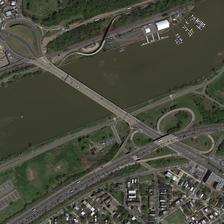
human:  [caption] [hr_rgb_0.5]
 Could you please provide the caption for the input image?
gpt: on the left hand of the river, some marinas can be seen and overpass leading to the urban area is complex .

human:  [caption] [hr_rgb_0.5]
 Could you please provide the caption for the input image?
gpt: a long bridge across a grey river and link two citys .

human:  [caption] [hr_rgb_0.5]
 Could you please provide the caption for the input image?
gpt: a bridge is on a river with many buildings and meadows on two sides of it .

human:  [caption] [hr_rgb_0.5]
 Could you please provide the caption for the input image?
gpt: many buildings are in two sides of a river with a bridge over it and some boats in it .

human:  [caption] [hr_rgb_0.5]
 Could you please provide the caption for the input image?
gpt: a long bridge is on a river with many buildings and green plants on two sides .